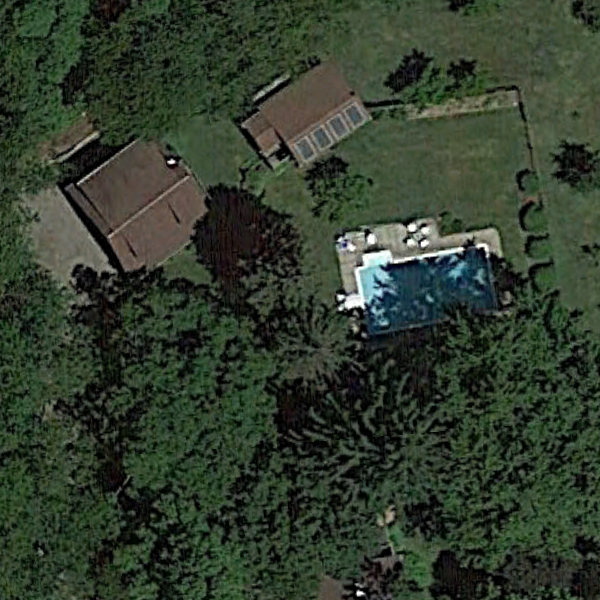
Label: SparseResidential